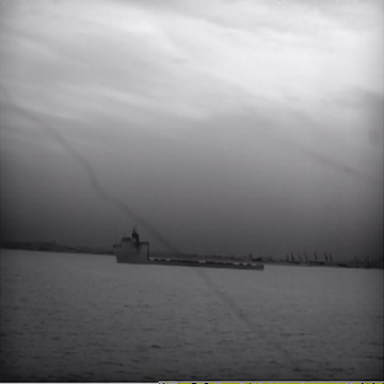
There is a liner in the infrared image.